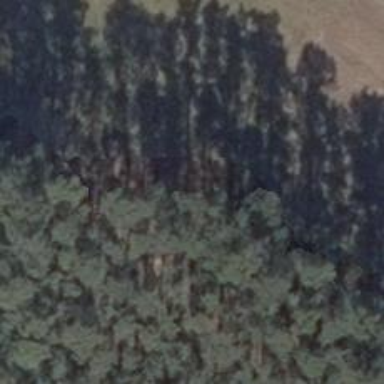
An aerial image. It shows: Hunting stand.